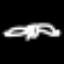
Label: frog